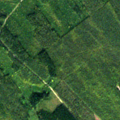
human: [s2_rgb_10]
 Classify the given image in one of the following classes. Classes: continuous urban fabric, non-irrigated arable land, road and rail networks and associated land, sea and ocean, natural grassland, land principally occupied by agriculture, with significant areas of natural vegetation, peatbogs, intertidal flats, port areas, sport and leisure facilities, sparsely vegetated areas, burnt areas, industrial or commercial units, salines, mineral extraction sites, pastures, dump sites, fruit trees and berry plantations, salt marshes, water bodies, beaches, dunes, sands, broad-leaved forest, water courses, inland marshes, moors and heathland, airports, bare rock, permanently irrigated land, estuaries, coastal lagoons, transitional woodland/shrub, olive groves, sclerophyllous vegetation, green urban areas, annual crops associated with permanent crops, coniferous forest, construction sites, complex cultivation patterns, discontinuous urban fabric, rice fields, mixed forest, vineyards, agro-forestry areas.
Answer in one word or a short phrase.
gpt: coniferous forest, mixed forest, transitional woodland/shrub